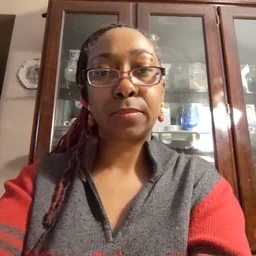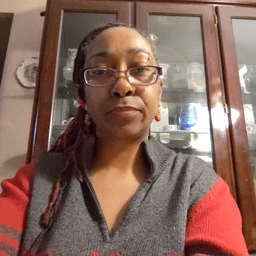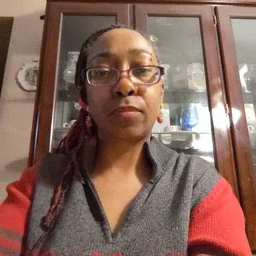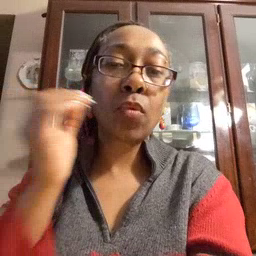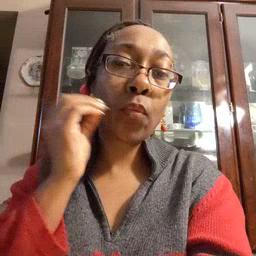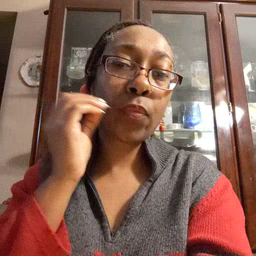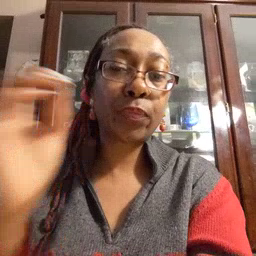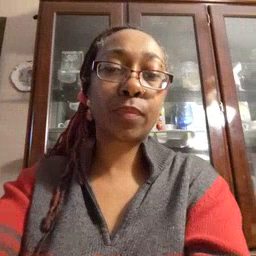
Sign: home